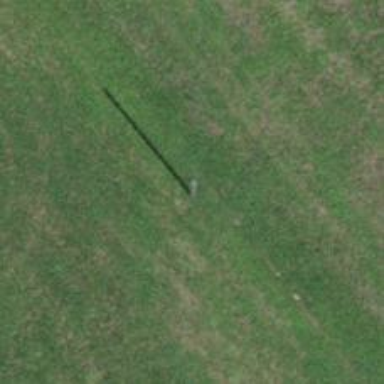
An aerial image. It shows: Utility pole as the man-made structure.